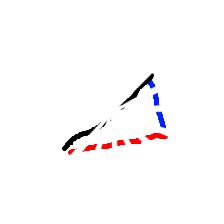
Shape: triangle